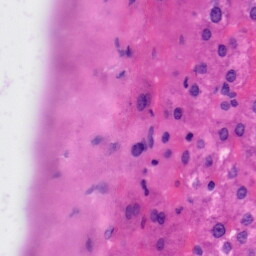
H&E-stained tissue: Liver